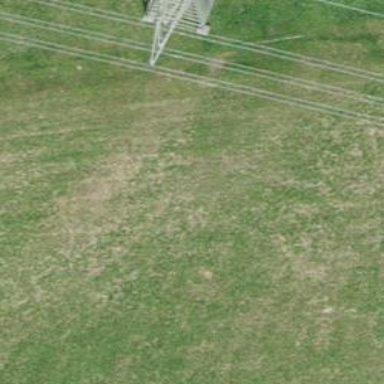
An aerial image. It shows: Grass track with grade5 track type.